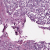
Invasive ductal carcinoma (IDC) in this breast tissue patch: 1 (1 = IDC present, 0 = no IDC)